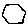
Label: hexagon